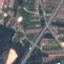
Land use / land cover class: Highway